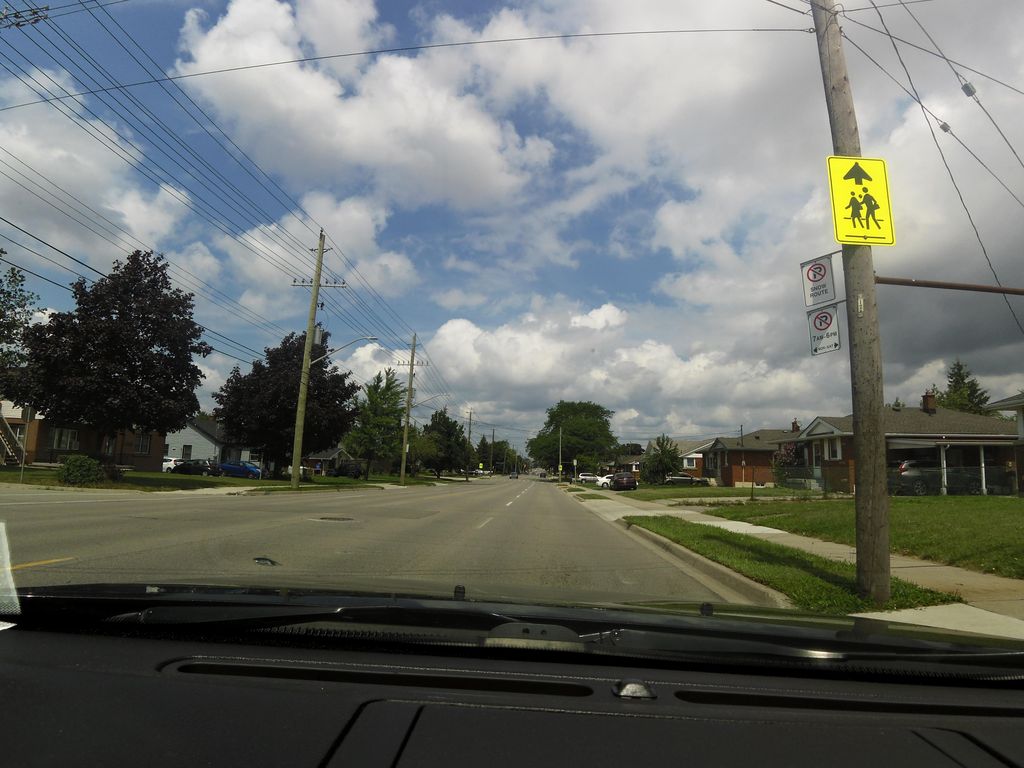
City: hamilton